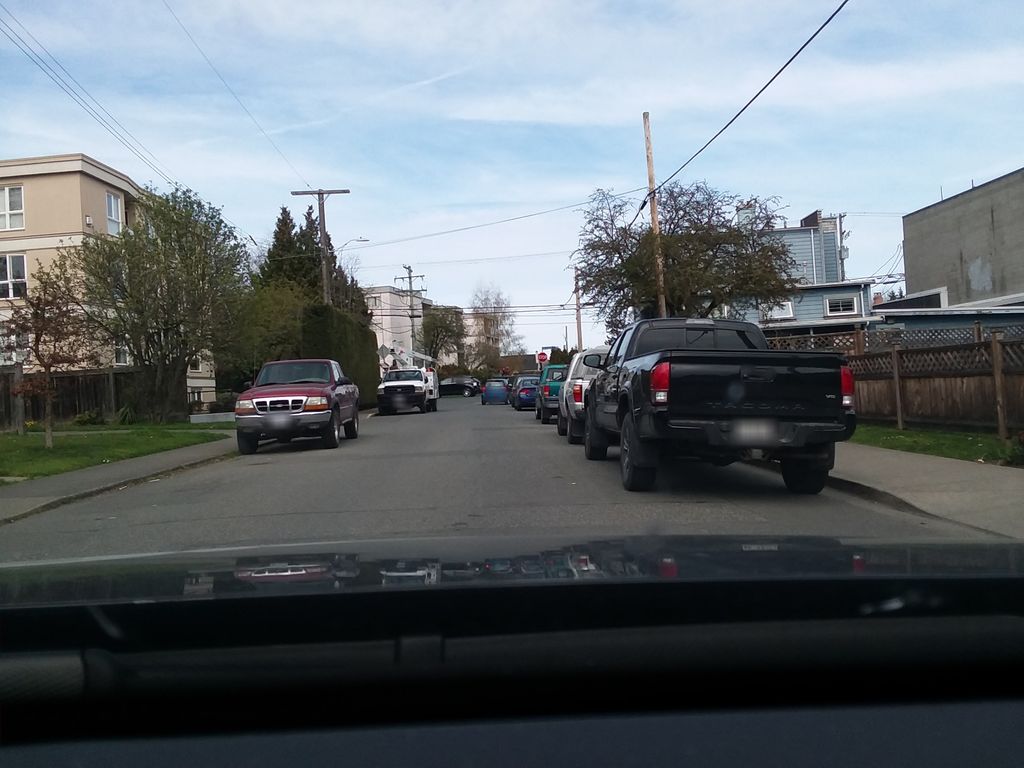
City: victoria